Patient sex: M
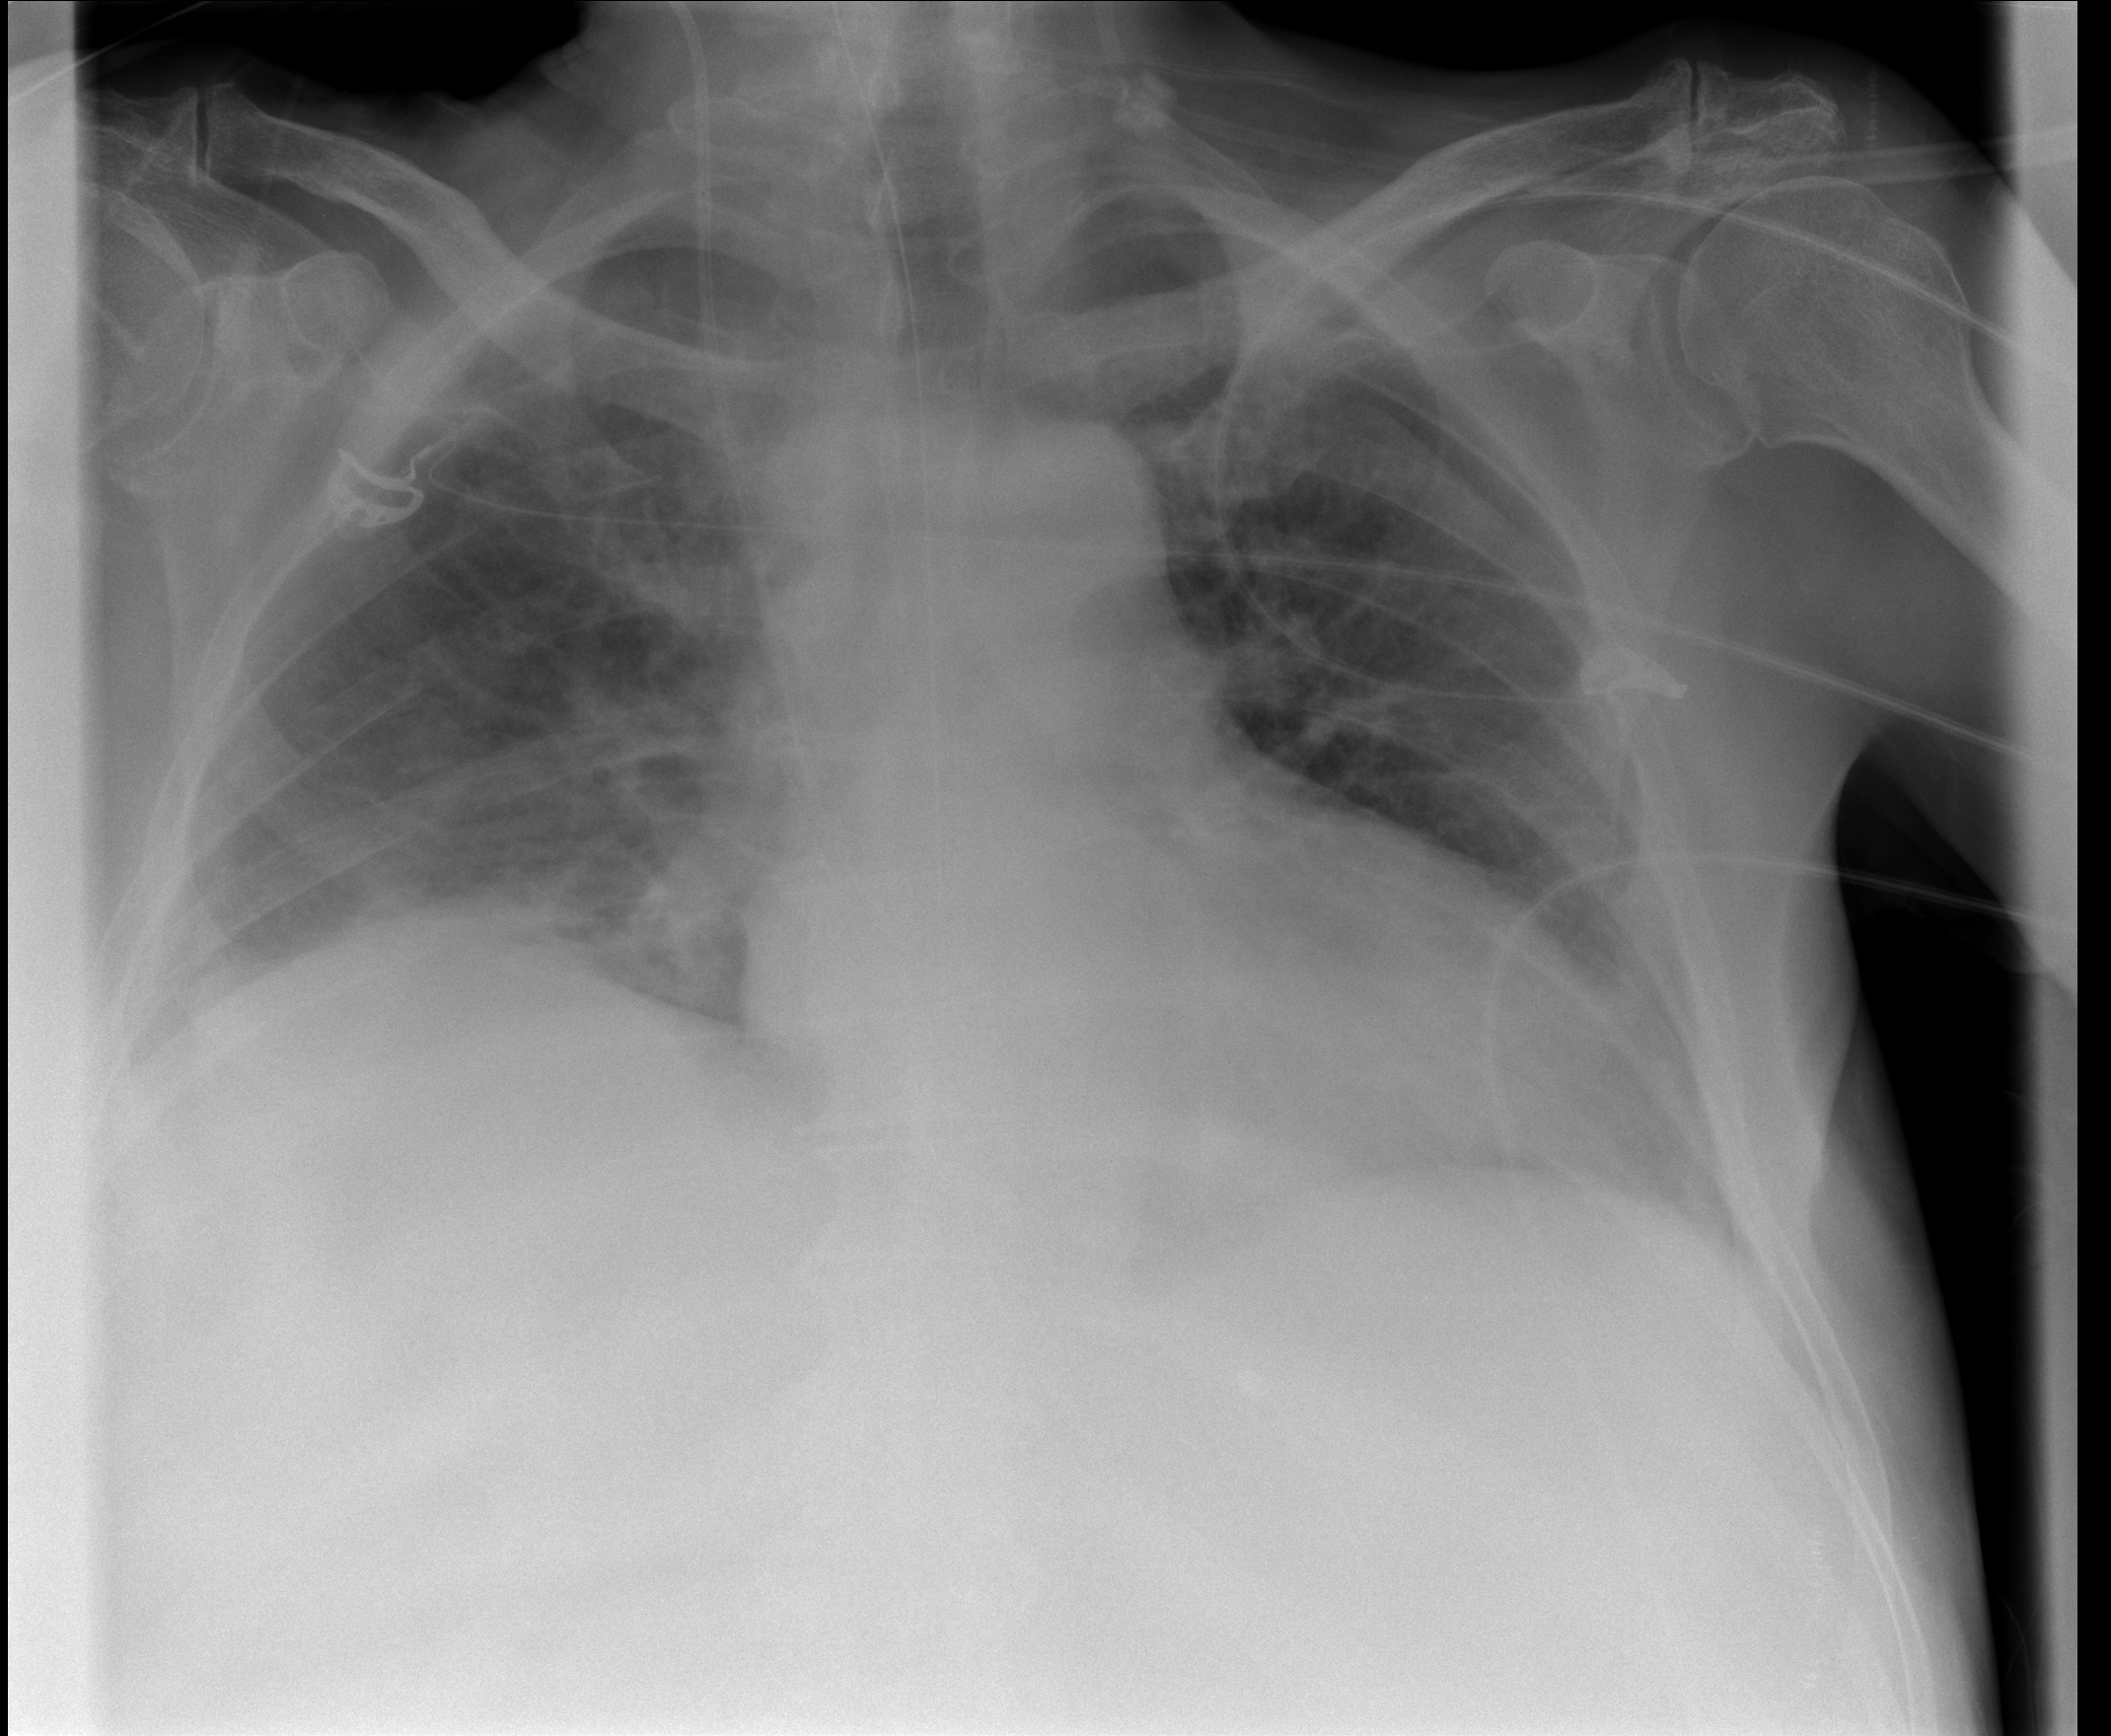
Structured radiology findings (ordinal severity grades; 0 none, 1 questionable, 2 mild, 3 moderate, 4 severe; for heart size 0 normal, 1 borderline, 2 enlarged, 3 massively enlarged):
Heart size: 2
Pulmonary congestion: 0
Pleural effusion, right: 0
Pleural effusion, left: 1
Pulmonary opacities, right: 2
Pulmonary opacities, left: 0
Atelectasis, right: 2
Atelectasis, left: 2